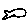
Label: fish